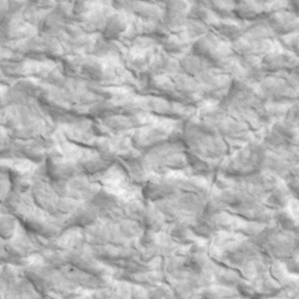
Label: non_frost